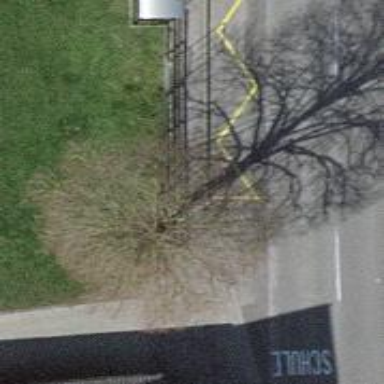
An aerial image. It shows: Needle-leaved tree in natural setting.